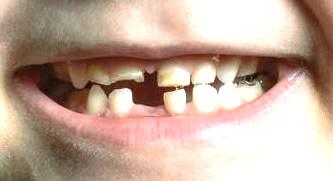
Condition: hypodontia